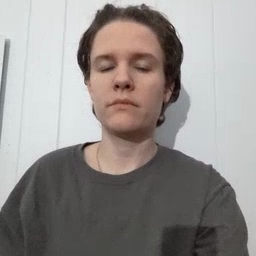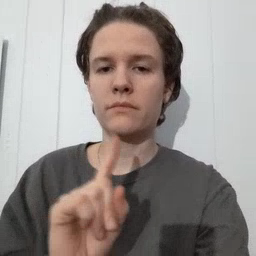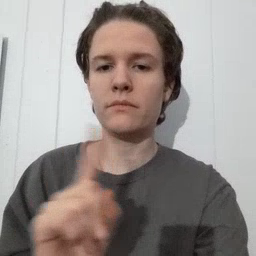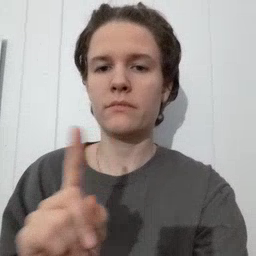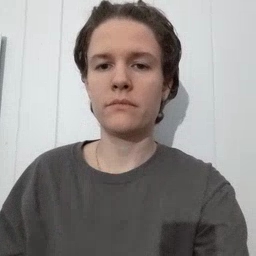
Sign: where